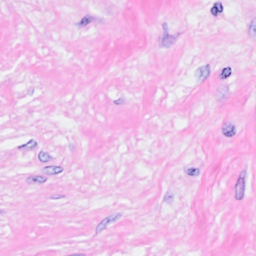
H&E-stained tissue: Breast